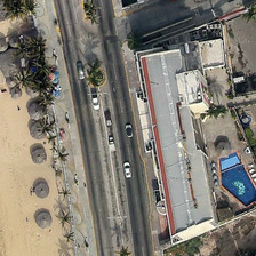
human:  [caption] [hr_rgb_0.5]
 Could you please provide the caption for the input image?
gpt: On one side of the road is a resort and on the other is an umbrella beach.

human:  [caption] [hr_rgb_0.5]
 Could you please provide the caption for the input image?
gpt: a street is betweeen a beach and the resort .

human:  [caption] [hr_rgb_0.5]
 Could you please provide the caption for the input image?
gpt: several cars pass by this resort with a swimming pool in it next to bareland .

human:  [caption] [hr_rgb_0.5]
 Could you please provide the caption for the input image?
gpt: On the other side there is a beach with an umbrella, while there is a resort on the road.

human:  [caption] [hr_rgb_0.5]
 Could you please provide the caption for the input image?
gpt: several buildings and a beach with tropical plants are in two sides of a road with several cars respectively .